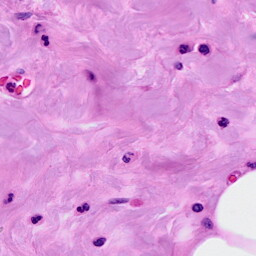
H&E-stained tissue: Breast